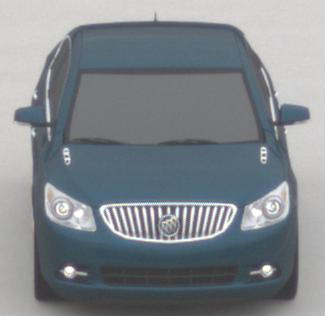
Make: Buick
Model: LaCrosse
Detailed model: Gen. 2
Model produced from: 2009
Model produced until: 2016
Doors: 4
Color: blue
Road condition: dry road
Daytime: midday
Contrast: low contrast